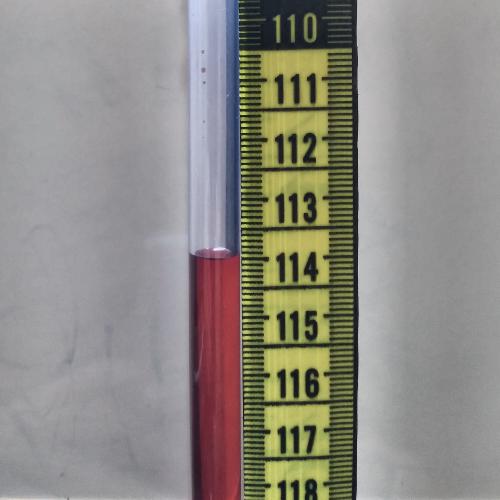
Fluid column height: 114.0 cm